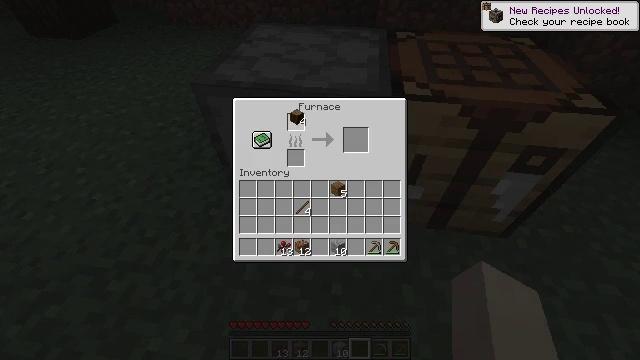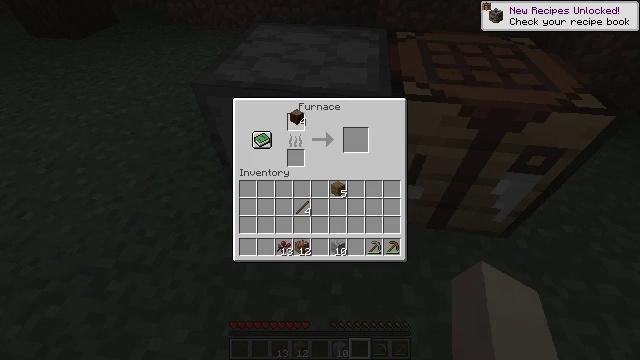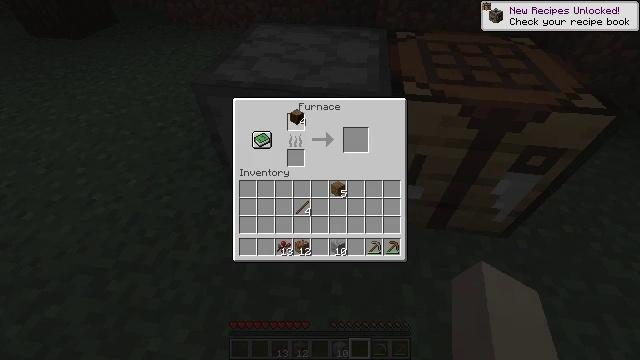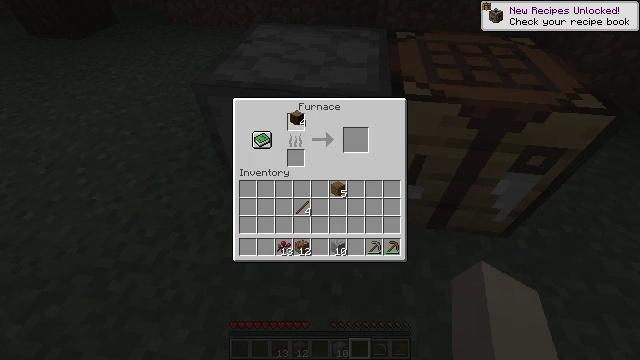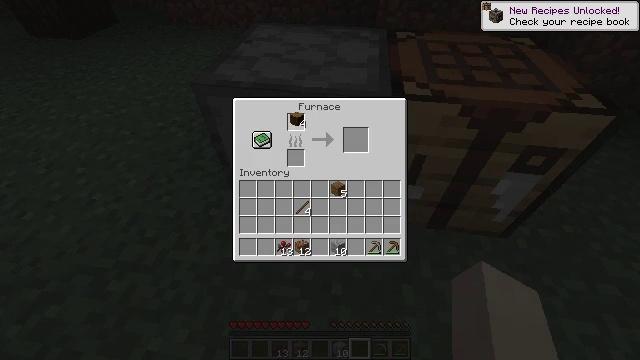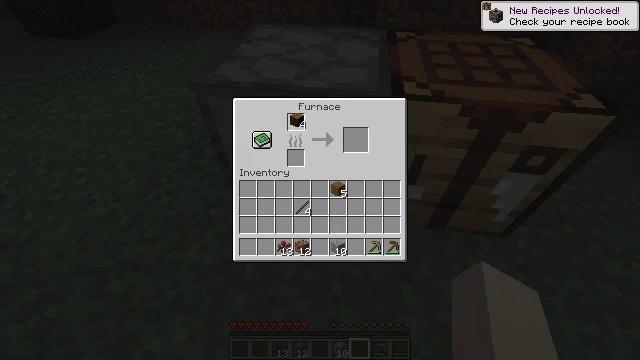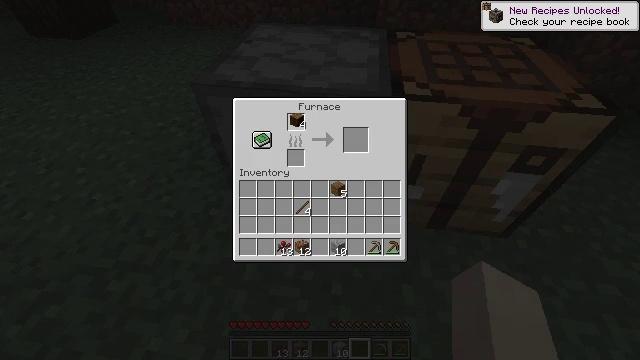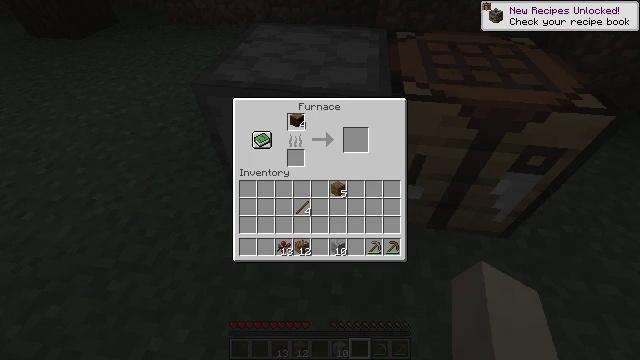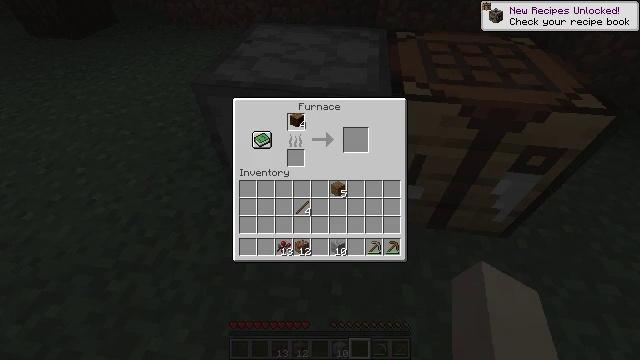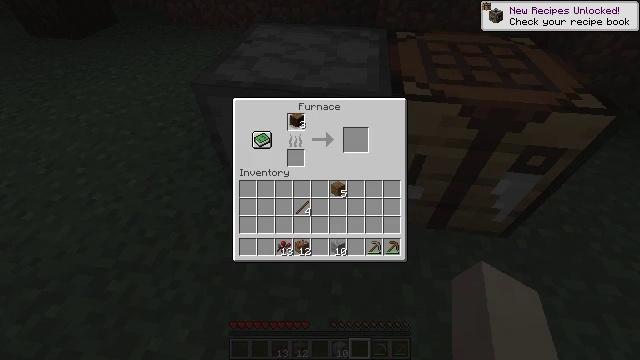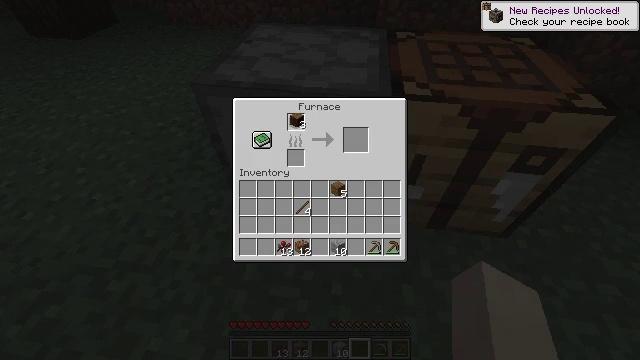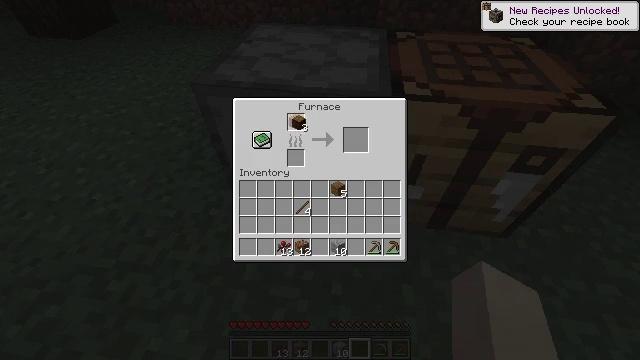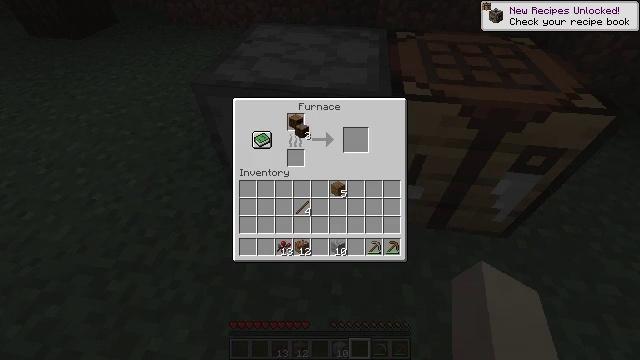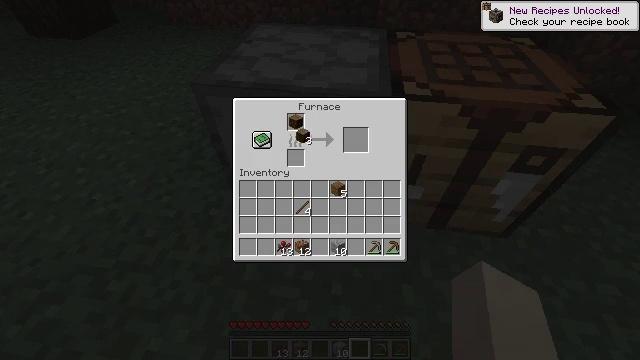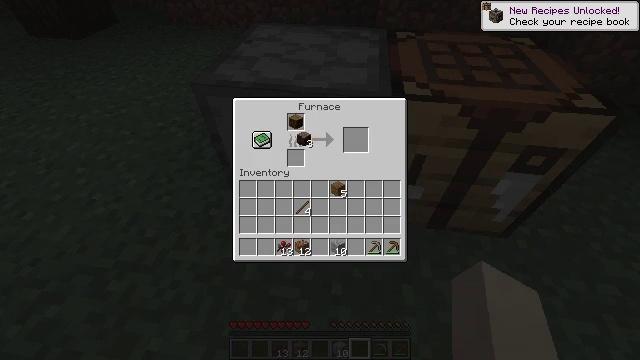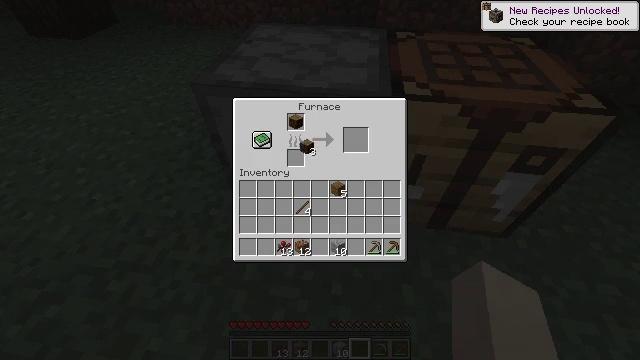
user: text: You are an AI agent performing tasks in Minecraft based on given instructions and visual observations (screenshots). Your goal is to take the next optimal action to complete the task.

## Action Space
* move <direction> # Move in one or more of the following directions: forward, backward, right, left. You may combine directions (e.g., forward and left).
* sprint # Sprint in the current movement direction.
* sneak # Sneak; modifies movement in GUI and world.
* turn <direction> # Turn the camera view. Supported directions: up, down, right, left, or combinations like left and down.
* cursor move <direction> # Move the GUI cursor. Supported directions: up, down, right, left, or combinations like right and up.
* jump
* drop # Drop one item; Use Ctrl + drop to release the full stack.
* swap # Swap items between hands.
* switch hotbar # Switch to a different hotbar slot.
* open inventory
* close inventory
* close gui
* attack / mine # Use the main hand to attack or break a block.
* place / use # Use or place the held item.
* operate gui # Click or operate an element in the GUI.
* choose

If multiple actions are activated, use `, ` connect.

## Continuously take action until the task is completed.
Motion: motion action
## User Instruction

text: Cook wood logs in the furnace to make charcoal.
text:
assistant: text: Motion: no_op
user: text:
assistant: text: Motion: no_op
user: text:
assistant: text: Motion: no_op
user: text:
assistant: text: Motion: no_op
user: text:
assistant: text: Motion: no_op
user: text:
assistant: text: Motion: choose
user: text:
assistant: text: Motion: choose
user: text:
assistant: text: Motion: choose
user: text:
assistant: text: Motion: no_op
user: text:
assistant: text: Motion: no_op
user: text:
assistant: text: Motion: no_op
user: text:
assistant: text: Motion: cursor move down
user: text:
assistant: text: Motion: no_op
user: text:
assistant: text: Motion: no_op
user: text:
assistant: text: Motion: cursor move down
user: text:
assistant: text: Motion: no_op
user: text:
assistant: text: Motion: no_op
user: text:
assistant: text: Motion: no_op
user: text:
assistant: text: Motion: no_op
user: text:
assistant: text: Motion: no_op
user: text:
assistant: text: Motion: no_op
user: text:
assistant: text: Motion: no_op
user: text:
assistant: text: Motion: no_op
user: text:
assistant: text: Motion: no_op
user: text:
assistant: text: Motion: no_op
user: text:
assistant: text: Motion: no_op
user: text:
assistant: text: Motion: no_op
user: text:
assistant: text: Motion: no_op
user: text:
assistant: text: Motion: operate gui
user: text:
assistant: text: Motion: operate gui